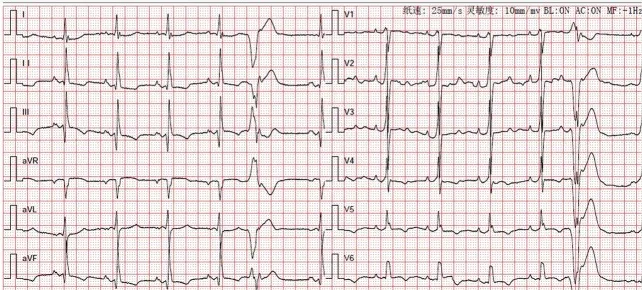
Electrocardiographic findings in Danon disease. (D) Electrocardiogram at sinus rhythm with ventricular premature beats and a complete left bundle branch block in 2019.
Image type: electrography (ekg)